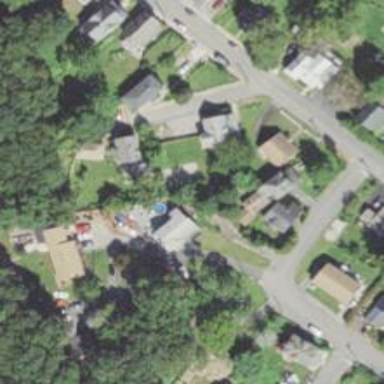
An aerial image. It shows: Residential driveway.